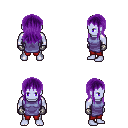
a pixel art fantasy rpg character, male body template, dark elf, purple skin, chain tabard jacket, red pants, purple unkempt hairstyle, metal gloves, four views (front, back, left, right), 2x2 character sprite sheet, small pixel art, hard edges, no anti-aliasing